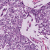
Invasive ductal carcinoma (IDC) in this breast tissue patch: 1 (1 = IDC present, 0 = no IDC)